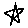
Label: star